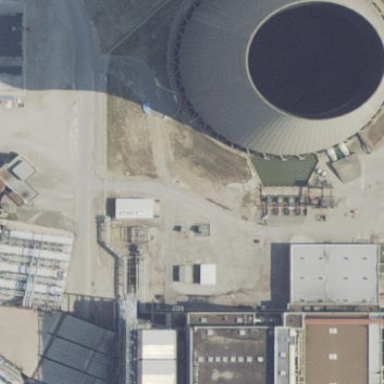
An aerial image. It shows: Industrial building with cooling tower.